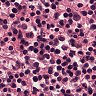
Metastatic tissue present: no